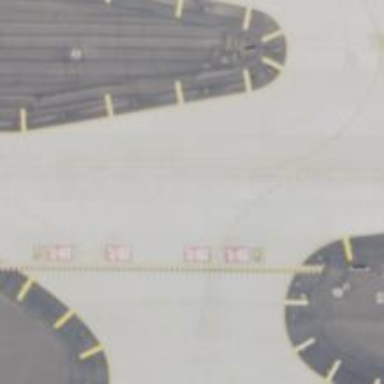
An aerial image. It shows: View of taxiway at the airport.